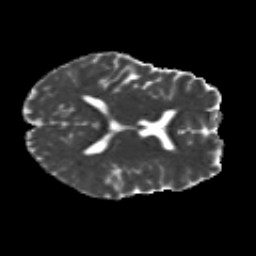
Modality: MD
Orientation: axial
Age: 26
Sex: male
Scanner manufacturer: siemens
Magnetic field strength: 3 T
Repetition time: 8.8 s
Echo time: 0.085 s